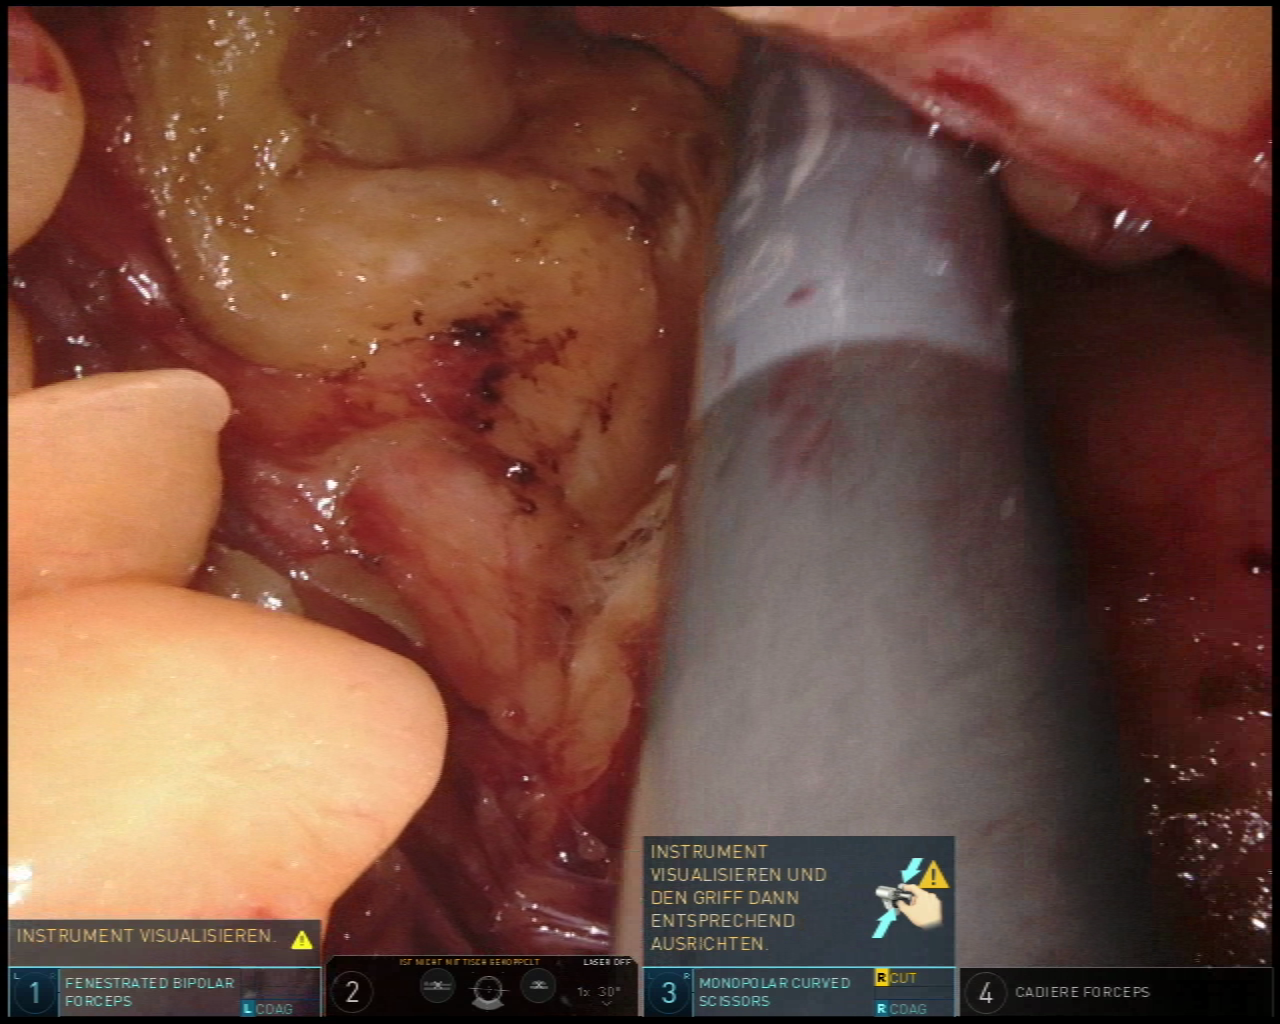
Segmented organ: pancreas
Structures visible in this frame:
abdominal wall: no
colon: no
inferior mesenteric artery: no
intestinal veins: no
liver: no
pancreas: yes
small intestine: no
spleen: no
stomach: no
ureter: no
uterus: no
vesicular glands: no